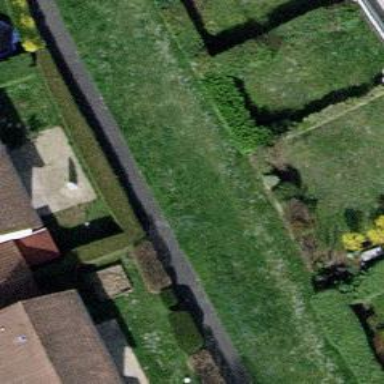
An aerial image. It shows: Hedge barrier with mixed leaf cycle.